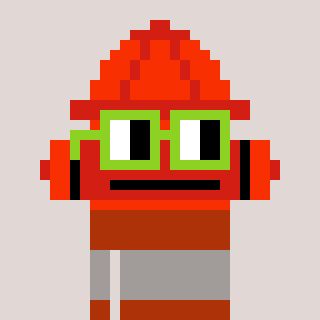
a pixel art character with square light green glasses, a fire hydrant-shaped head and a hotbrown-colored body on a warm background